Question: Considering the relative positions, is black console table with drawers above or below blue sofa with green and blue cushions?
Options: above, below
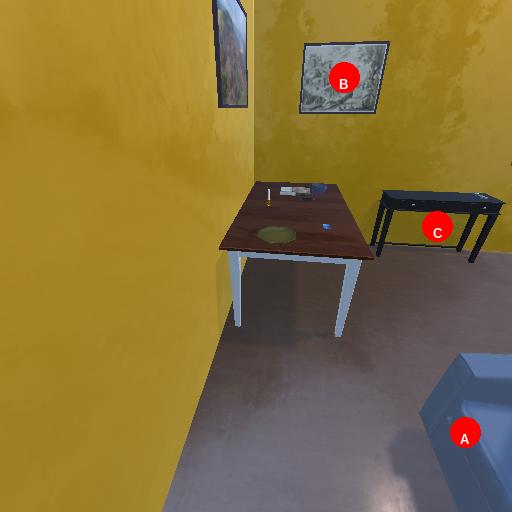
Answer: above